Question: I need to do some hand made formatting in c# with only spaces. Here's what I display now:
'''
Conc2_CO ( Y? = 170.2; Y? = 2; delta = -15)
atns_UreaMassFlowDemand ( Y? = 0; Y? = 0; delta = 0)
'''
And this is what I'd like to have:
'''
Conc2_CO ( Y? = 170.2; Y? = 2; delta = -15)
atns_UreaMassFlowDemand ( Y? = 0; Y? = 0; delta = 0)
'''
I tried playing with string length using 'new string(' ', x)' but this is a big pain and seems to work randomly since all the characters don't have the same length (i.e: 'l' is shorter than 'w')... Is there some better option?
## Edit:
The resulting string is construct with the concatenation of the name (left) and the informations I add (right) in a library so I can't use string.format() since I can only play with the right part.
I need to display this information on the ZedGraph Legend using WinForms (but I doubt this will change anything).
## Edit 2
Using paddings, this is what I've got:

Which is what I want.
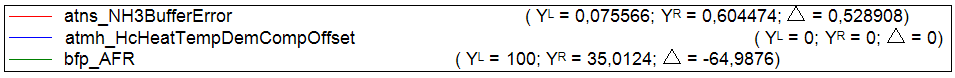
Answer: You can change your font in order to use a <URL> font.
This way you will be able to use the 'String.Format' and work with paddings.